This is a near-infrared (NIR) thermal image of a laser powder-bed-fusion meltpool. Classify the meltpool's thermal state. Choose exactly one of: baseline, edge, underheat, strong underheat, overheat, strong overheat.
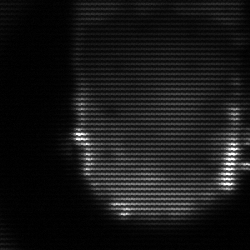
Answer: baseline